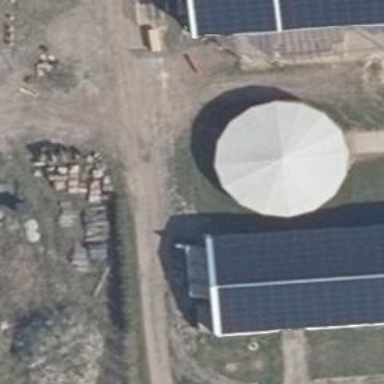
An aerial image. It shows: Farm auxiliary building.